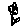
Label: flower